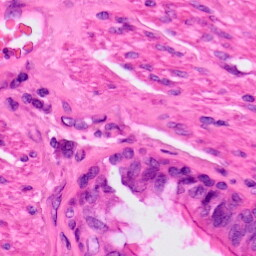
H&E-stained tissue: Lung